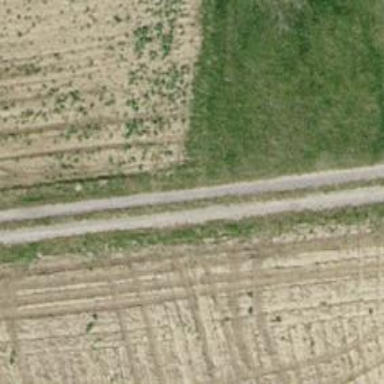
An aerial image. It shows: Track with pebblestone surface graded as grade3.